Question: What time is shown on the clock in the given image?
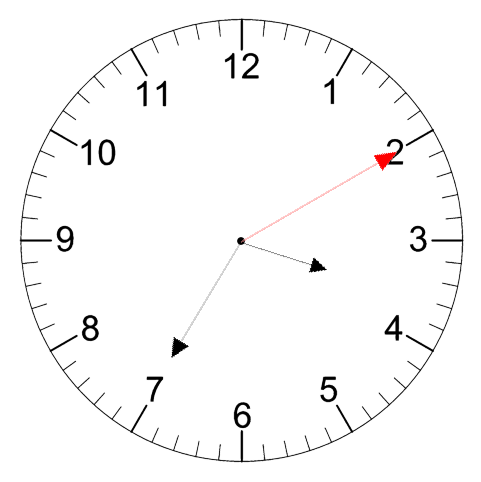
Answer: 03:35:10